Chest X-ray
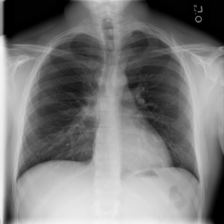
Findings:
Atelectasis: negative
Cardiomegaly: negative
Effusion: negative
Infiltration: negative
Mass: negative
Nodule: negative
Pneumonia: negative
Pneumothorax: negative
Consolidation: negative
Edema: negative
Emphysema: negative
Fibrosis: negative
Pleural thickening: negative
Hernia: negative